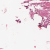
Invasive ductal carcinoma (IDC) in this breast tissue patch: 0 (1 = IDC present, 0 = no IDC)